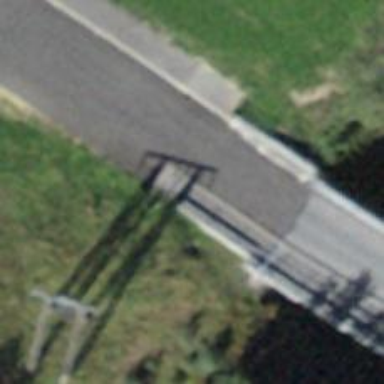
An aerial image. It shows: Asphalt sidewalk.